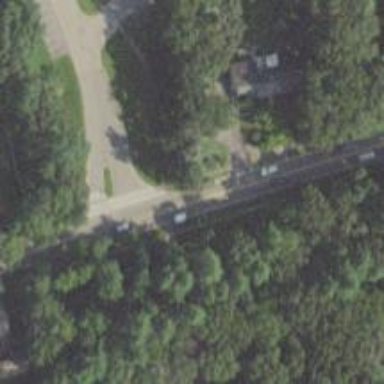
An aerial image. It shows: Secondary road with asphalt surface.